Question: I am working on android tracking application.
I need to show Connected friends on MapView. Each Friends marker contains image(Person image) and two buttons(Make Call and message) .
I try this sample <URL>. It shows only TextView.
Is there any way to add custom marker with button or any other ideas to achieve this?
Below image shows the map-view that i want to add live views.
Thanks in Advance

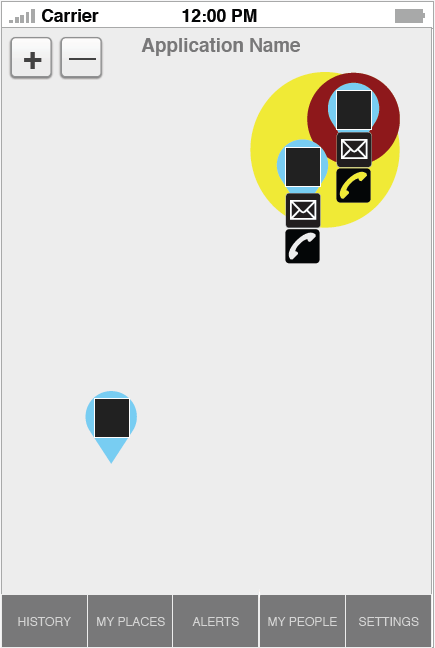
Answer: Finally i ended up with my result with the below link
<URL>
Its quiet interesting to hack layouts.
Thanks,